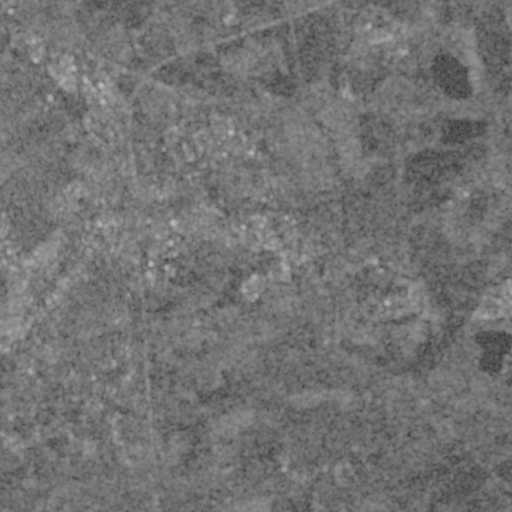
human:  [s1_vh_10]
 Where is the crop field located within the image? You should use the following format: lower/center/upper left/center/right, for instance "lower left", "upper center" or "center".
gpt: The crop field is located in the center right of the image.
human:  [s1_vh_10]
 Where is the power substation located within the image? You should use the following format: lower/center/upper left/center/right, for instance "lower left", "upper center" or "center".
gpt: The power substation is located in the upper right of the image.
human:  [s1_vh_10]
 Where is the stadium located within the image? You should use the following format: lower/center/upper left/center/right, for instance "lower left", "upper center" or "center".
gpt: The stadium is located in the lower left of the image.
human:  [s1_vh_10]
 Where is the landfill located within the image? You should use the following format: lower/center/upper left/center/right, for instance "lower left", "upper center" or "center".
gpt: There is no landfill in the image.

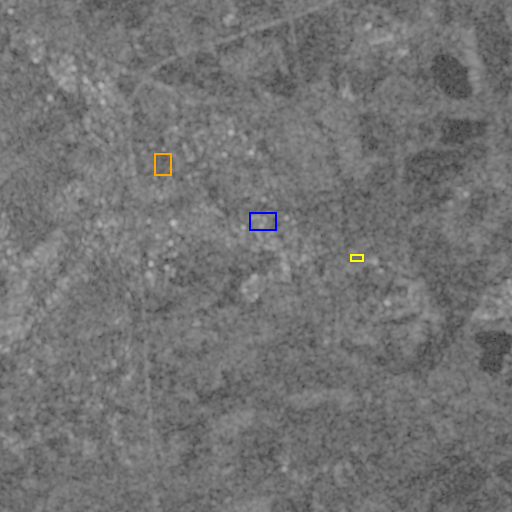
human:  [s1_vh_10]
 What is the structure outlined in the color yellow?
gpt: The structure outlined in yellow is a crop field.
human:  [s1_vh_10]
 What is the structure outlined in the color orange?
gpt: The structure outlined in orange is a park.
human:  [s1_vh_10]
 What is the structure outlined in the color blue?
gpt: The structure outlined in blue is a parking lot.
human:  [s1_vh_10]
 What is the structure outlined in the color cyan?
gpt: There is no cyan outline.